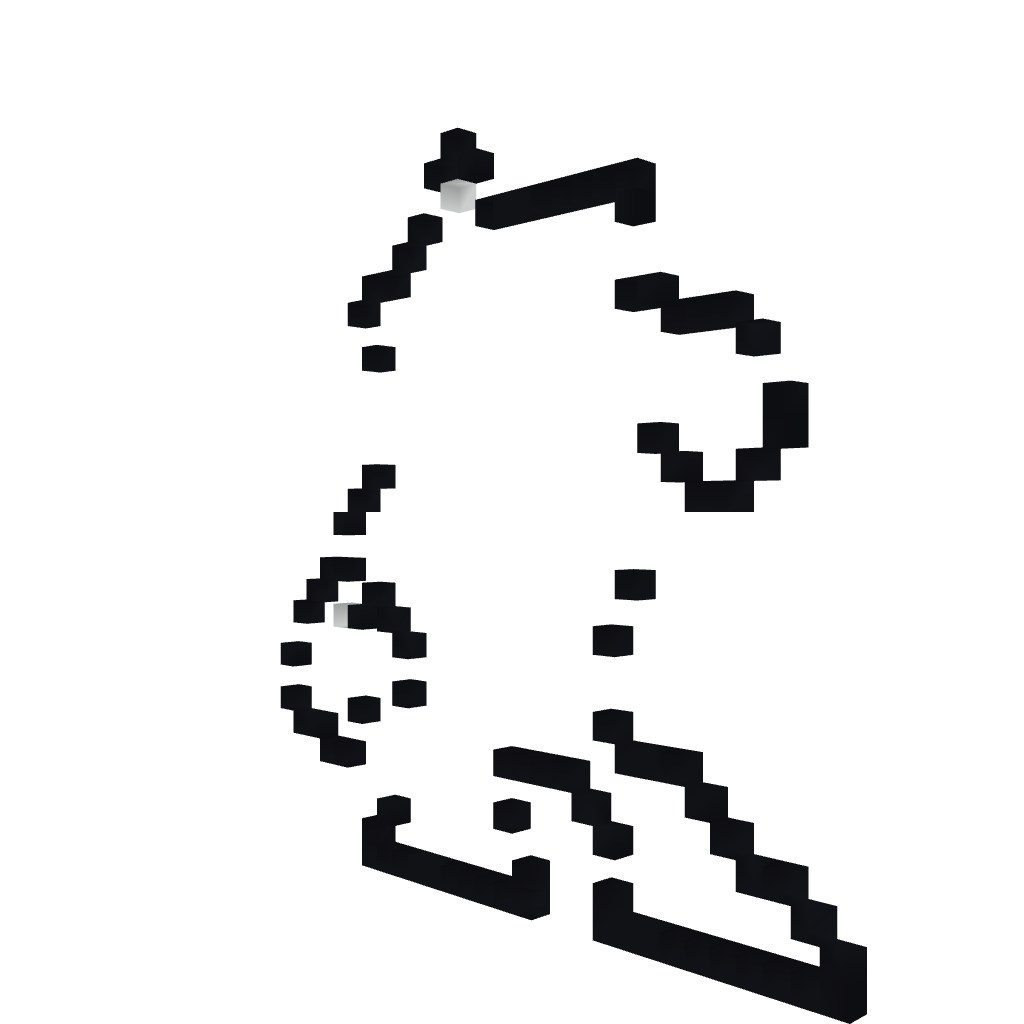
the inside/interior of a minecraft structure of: Shadow Man